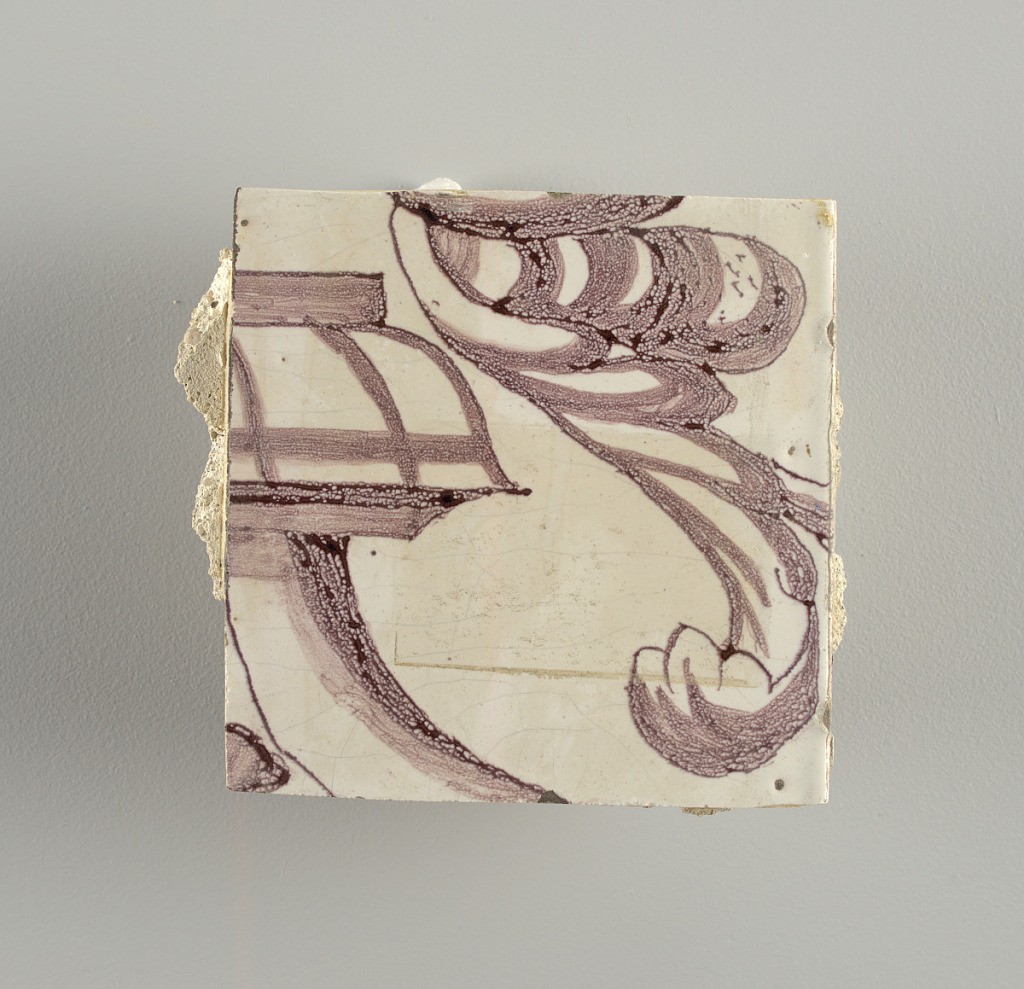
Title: Tile wall facing
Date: ca. 1725
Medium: Tin-glazed earthenware, underglaze
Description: Horizontal rectangle.  Thirty tiles wide and twenty-three tiles high with opening for fireplace eleven tiles wide and ten high.  Foliage arabesques disposed about three vertical axes from which are emphazised by urns at center and right, and at left by the figure of a standing woman carrying an infant on her arm and accompanied by two children.